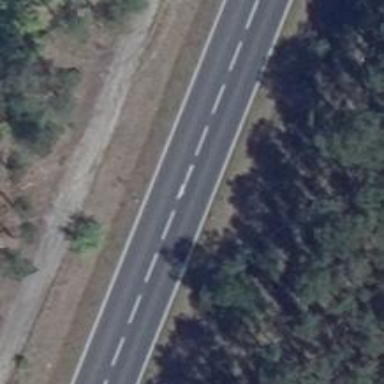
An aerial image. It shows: Asphalt primary highway designated as motorroad.